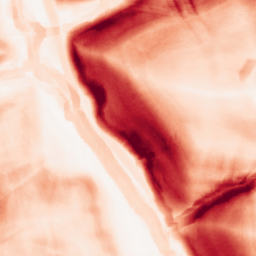
Category: morphological
Decomposition family: morphological_gradient
Decomposition parameters: size: 10
shape: square
Upsampling method: quartic
Upsampling parameters: scale: 4
Upsampling scale: 4